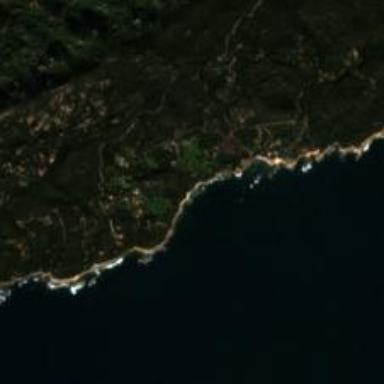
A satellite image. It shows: Picturesque coastline scene.